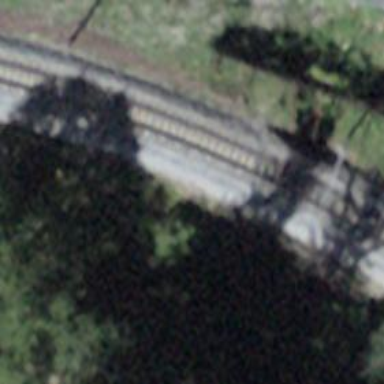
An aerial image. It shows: Narrow-gauge railway with single track. The railway is electrified with contact line.